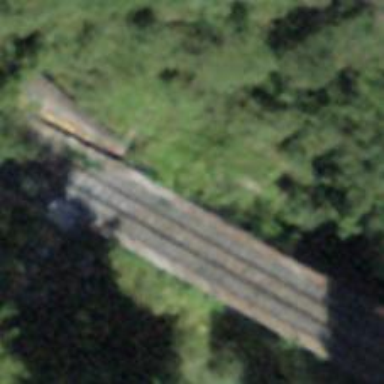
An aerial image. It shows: Narrow gauge railway with electrified contact lines.